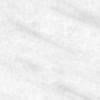
Label: change